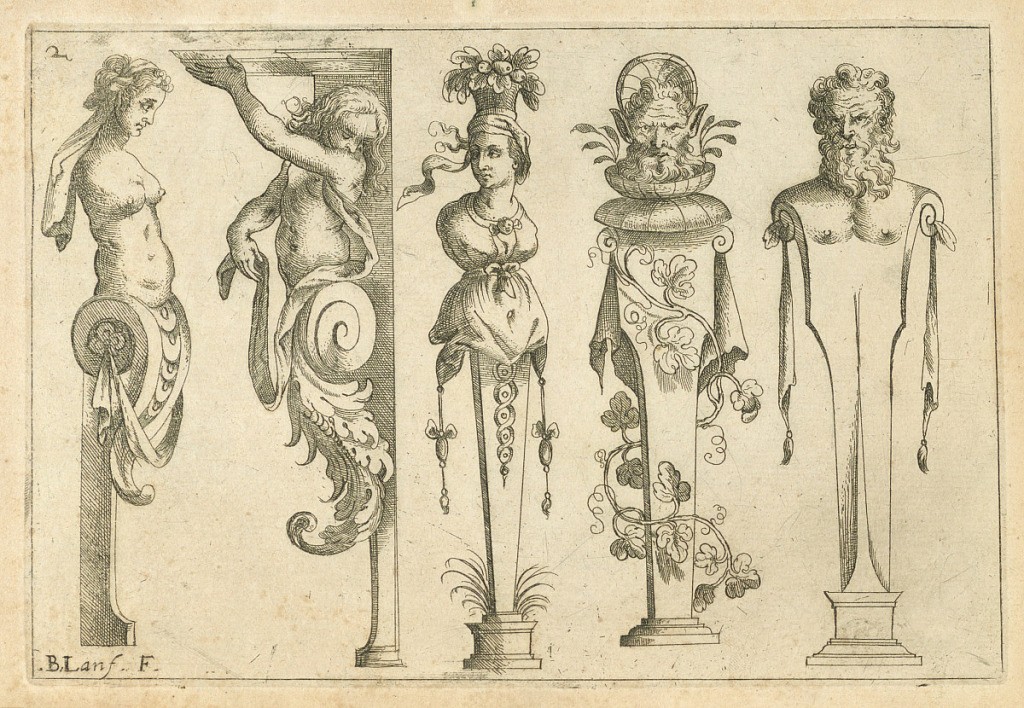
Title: Herms
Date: about 1600
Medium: Black ink on paper
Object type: Print
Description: Horizontal rectangle. Five herms, two at the lfet terminating in scroll volutes.